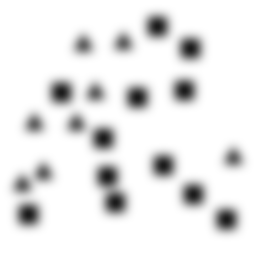
Squares: 12
Triangles: 8
Stars: 0
Total shapes: 20